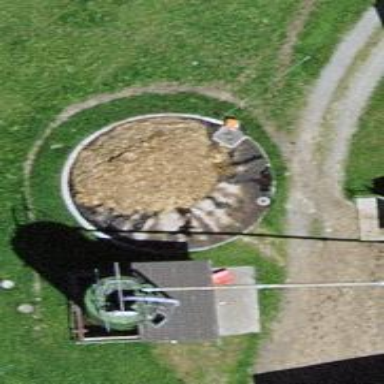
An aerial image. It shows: Storage tank with man-made structure.